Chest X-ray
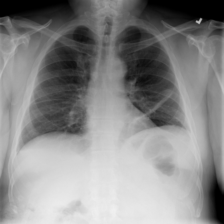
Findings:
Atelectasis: positive
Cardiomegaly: negative
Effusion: positive
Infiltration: negative
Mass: negative
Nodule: negative
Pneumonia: negative
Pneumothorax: negative
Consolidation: negative
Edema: negative
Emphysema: positive
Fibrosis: negative
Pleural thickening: negative
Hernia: negative